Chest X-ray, PA view. Patient: 39 years old, sex F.
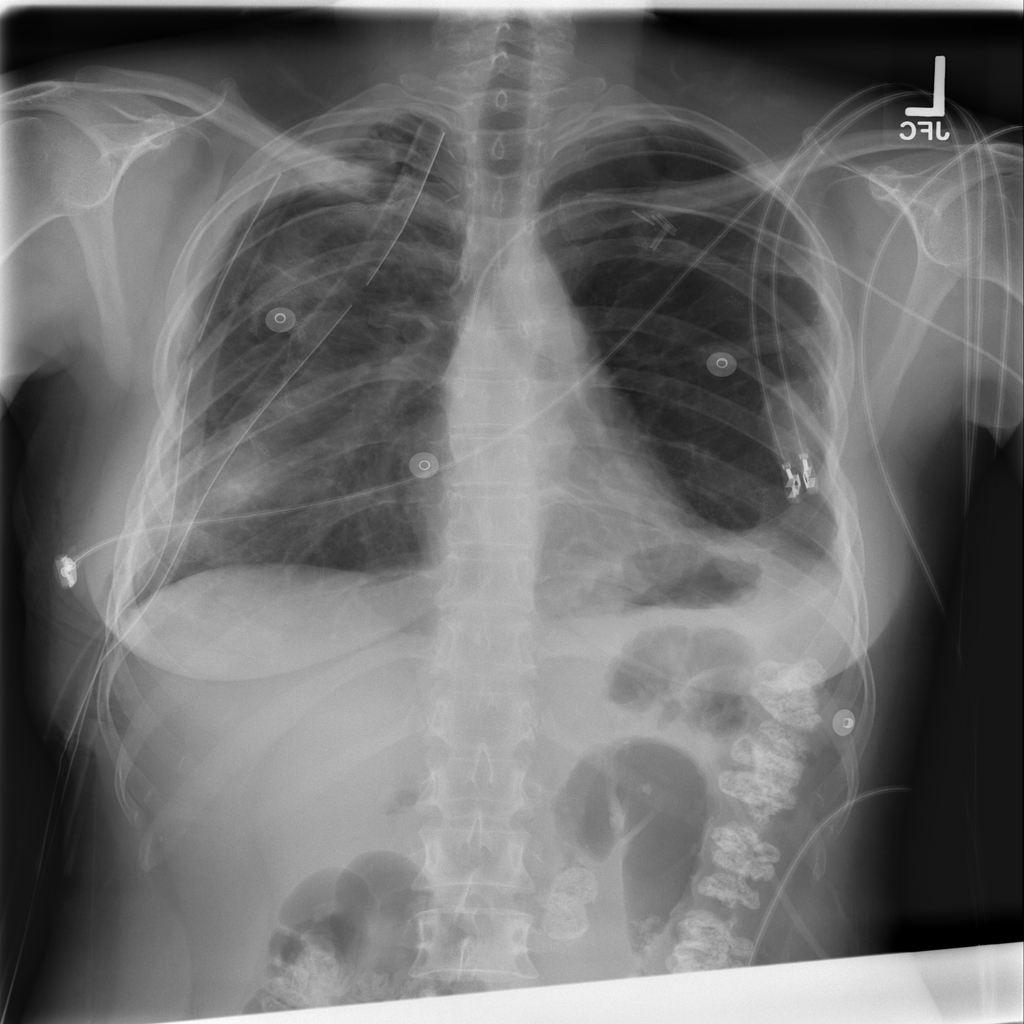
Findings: Pleural_Thickening, Pneumothorax